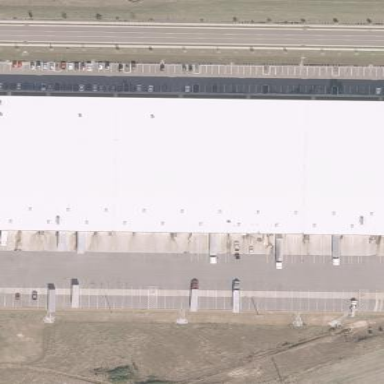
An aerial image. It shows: Warehouse building.